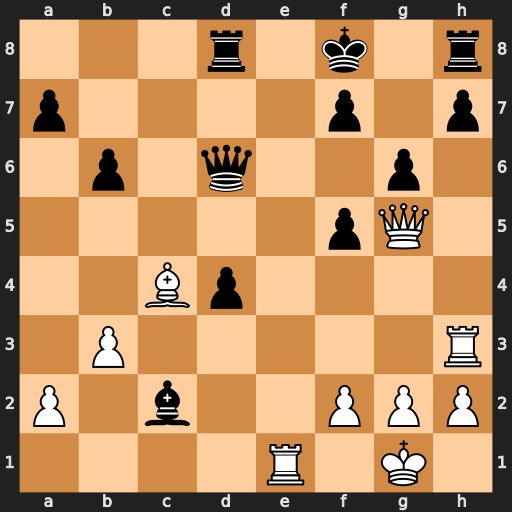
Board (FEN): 3r1k1r/p4p1p/1p1q2p1/5pQ1/2Bp4/1P5R/P1b2PPP/4R1K1
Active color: w
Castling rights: -
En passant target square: -
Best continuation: Re6 Qxe6 Bxe6